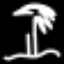
Label: palm tree